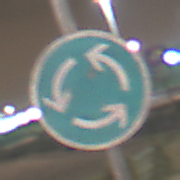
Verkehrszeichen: Kreisverkehr
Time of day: Night
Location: Outdoor (Urban)
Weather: PartlyCloudy
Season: NotSpecified
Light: Artificial